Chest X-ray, AP view. Patient: 61 years old, sex F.
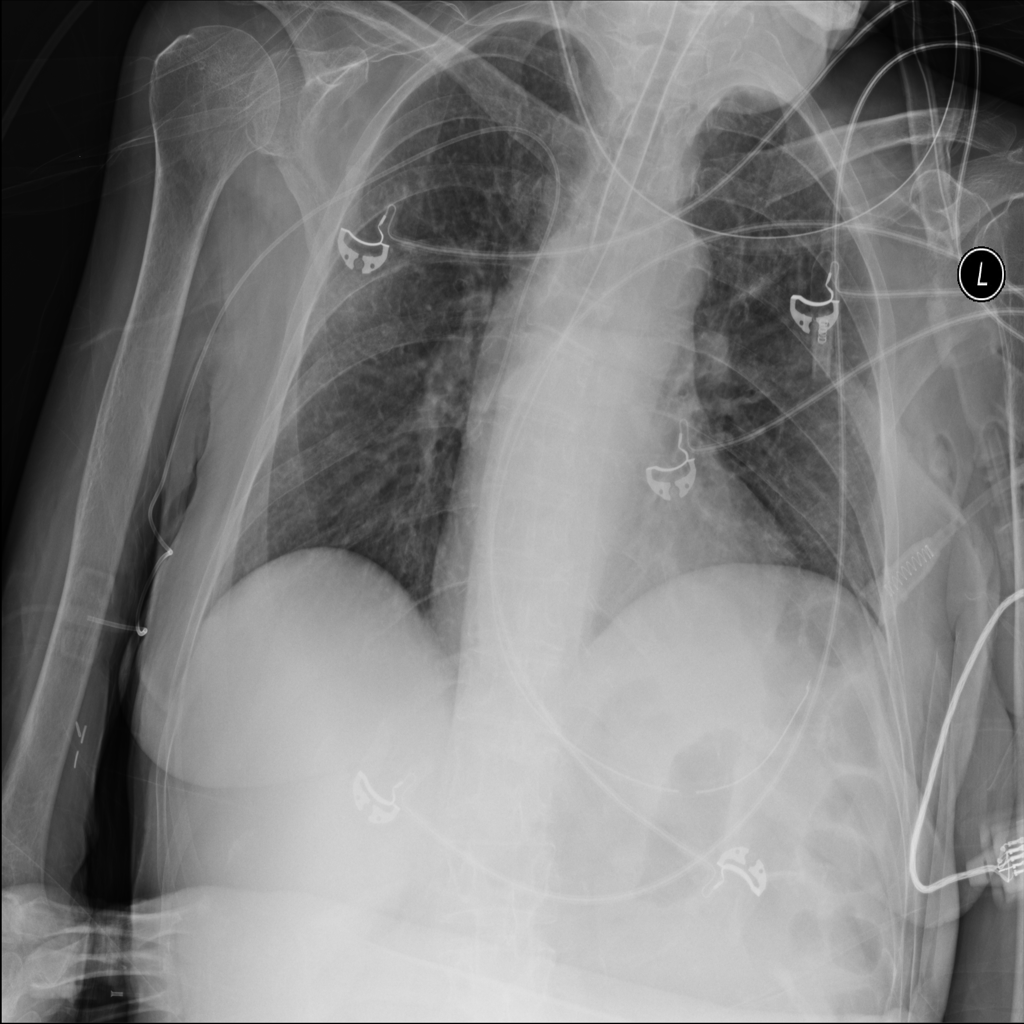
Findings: No Finding